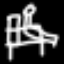
Label: chair